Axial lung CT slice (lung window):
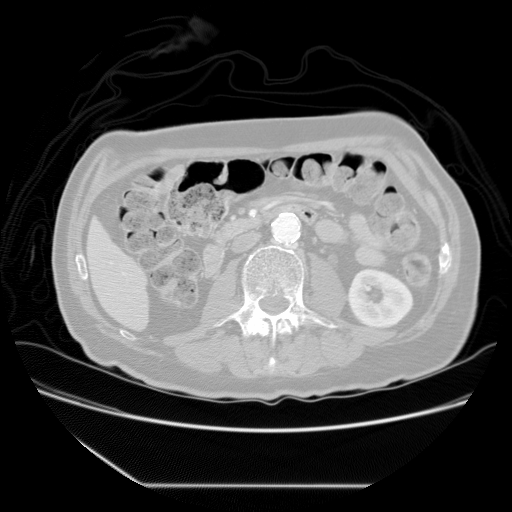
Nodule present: no